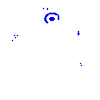
Particle: electron